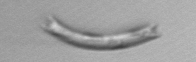
Label: Eucampia_morphytype1